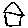
Label: house